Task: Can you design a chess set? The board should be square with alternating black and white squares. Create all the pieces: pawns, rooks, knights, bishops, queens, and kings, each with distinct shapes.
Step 1908:
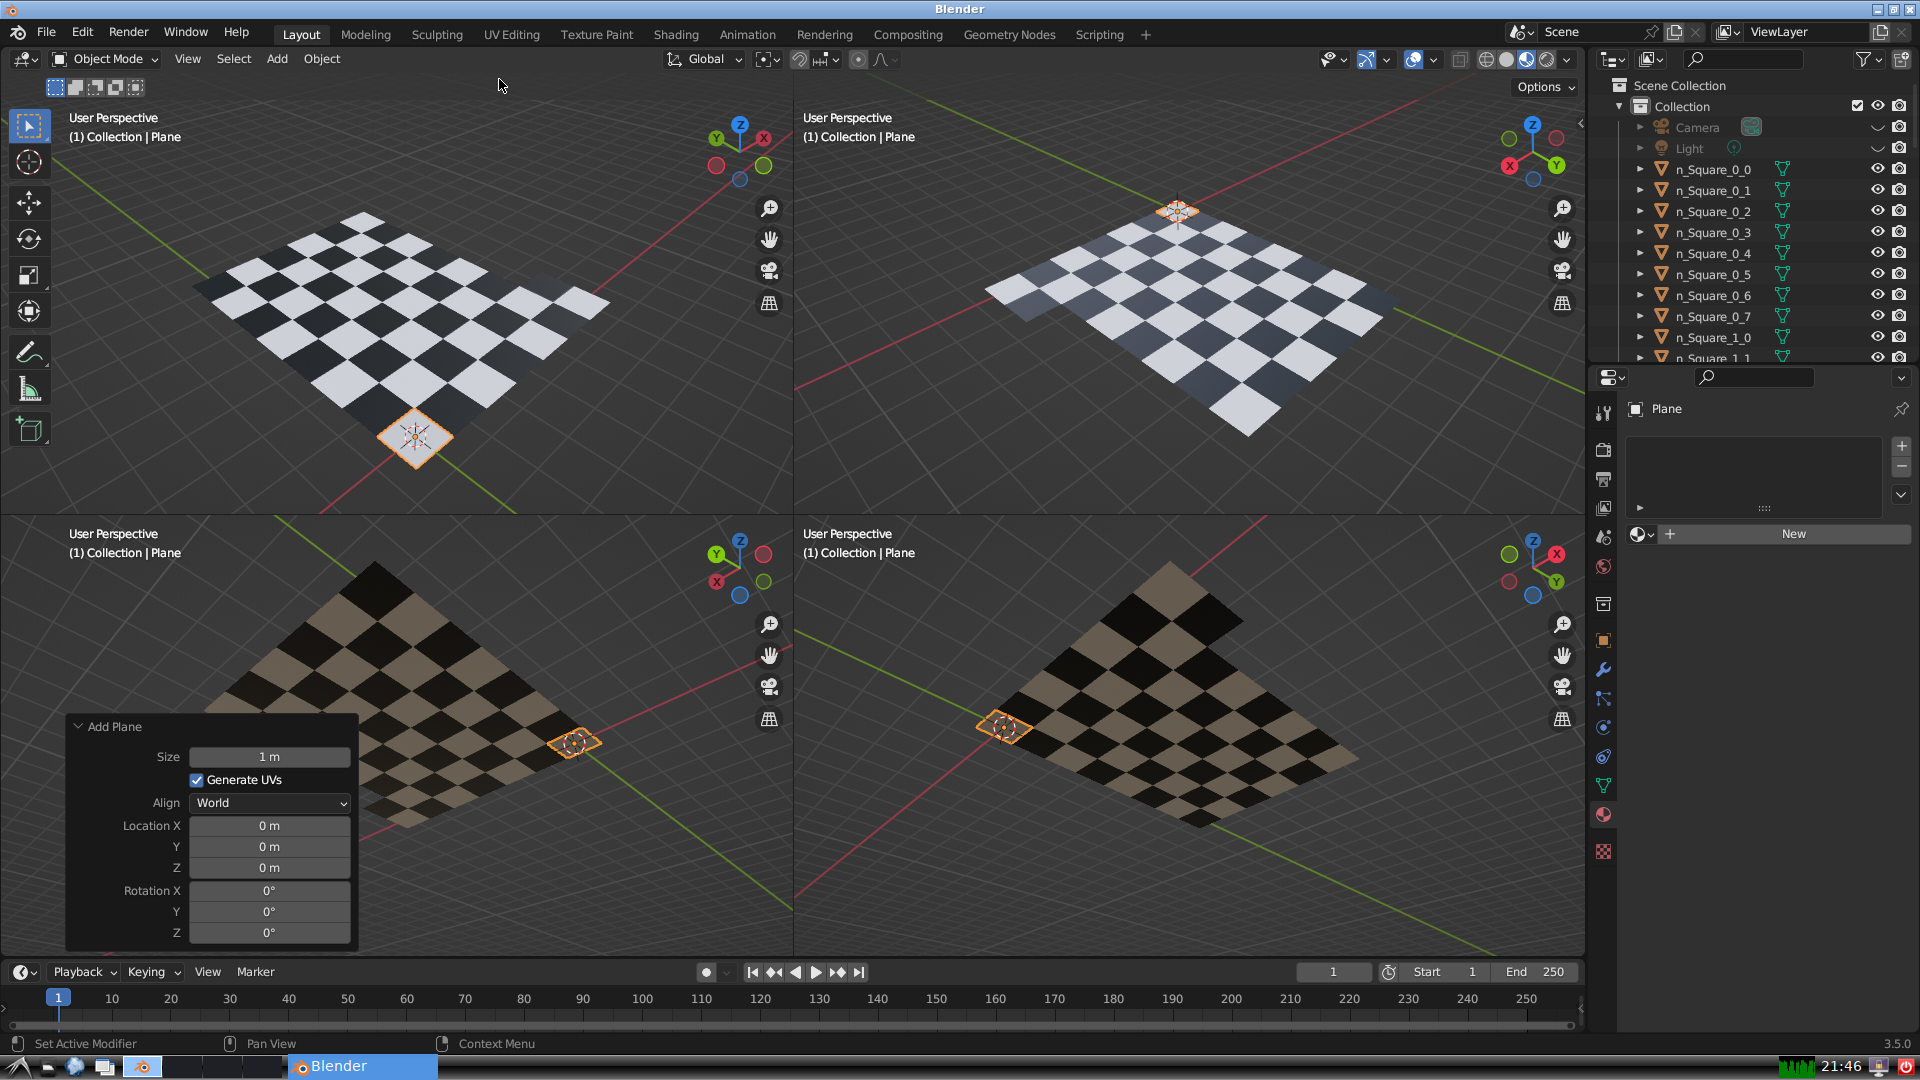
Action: {"mouse_move": [270, 758]}